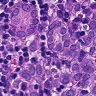
Metastatic tissue present: yes